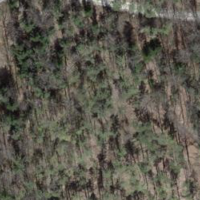
EUNIS habitat code: 41
Species observed at this site:
Daphne laureola